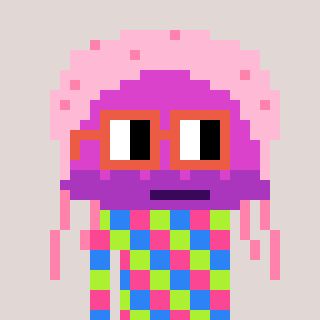
a pixel art character with square orange glasses, a jellyfish-shaped head and a slimegreen-colored body on a warm background